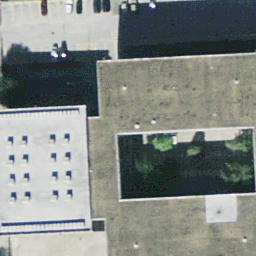
Label: buildings